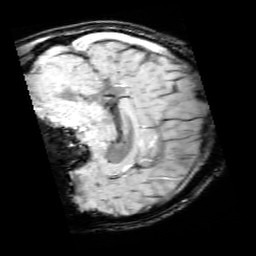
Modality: SWI
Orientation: sagittal
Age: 11
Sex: male
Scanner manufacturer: siemens
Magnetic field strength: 3 T
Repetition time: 0.027 s
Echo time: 0.02 s